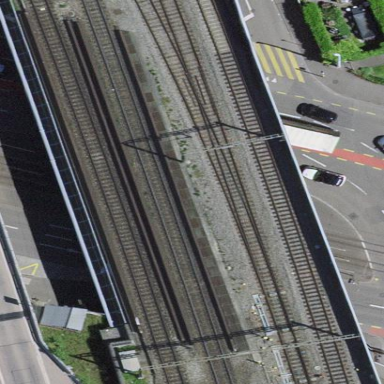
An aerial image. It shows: Bridge with beam structure.